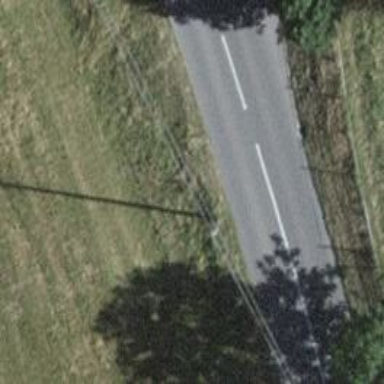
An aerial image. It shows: Minor power line.